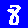
Digit: 8